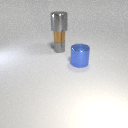
small gray metal cylinder below small brown metal cylinder